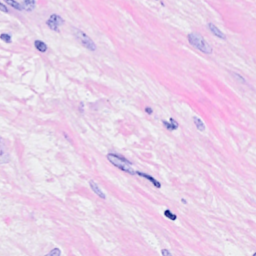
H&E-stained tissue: Breast